You are looking at the short-time Fourier spectrogram of a rotating shaft's vibration signal. Determine the machine's mechanical condition. Answer with exactly one of: normal, misalignment, unbalance, looseness.
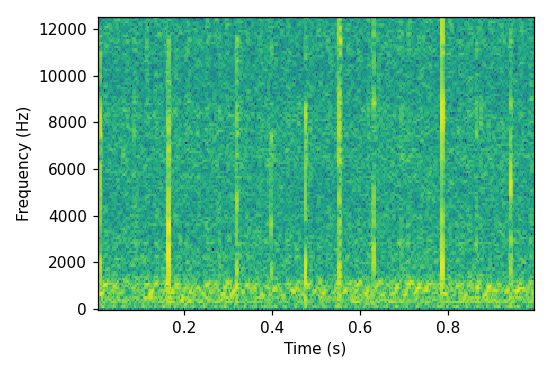
Answer: unbalance